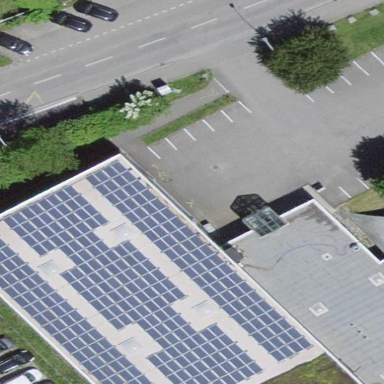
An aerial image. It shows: Solar photovoltaic panel generator.